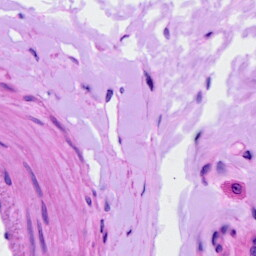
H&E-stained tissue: Ovarian